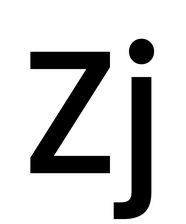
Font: Poppins-Medium